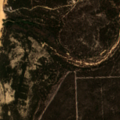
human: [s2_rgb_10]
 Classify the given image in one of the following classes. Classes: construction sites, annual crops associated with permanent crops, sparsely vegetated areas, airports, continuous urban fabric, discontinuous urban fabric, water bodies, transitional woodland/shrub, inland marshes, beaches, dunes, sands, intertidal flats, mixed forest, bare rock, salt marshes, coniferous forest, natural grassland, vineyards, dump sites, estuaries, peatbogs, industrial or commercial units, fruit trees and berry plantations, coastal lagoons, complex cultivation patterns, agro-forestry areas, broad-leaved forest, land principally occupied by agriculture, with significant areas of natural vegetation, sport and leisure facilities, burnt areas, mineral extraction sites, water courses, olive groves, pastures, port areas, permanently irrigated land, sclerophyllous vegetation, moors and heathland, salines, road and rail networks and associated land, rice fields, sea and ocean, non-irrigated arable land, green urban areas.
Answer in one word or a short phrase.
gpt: broad-leaved forest, coniferous forest, transitional woodland/shrub, beaches, dunes, sands